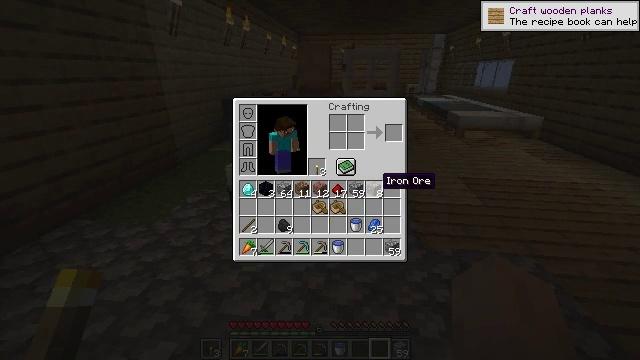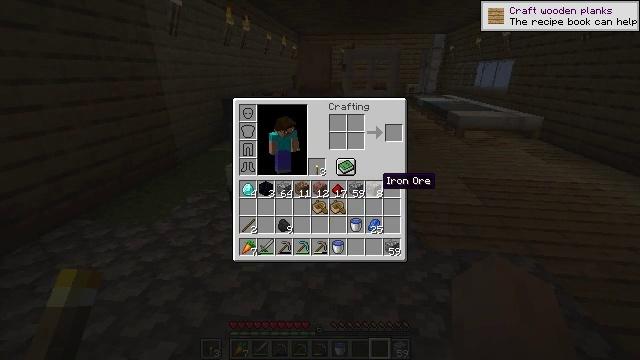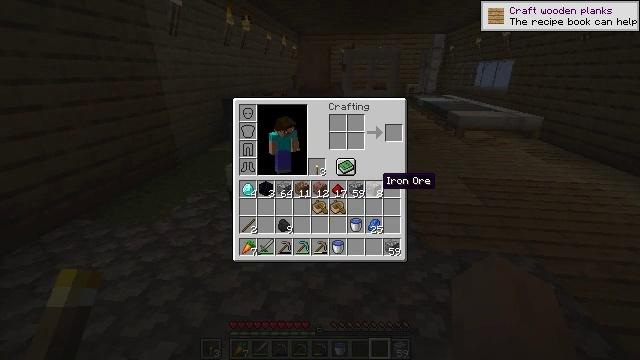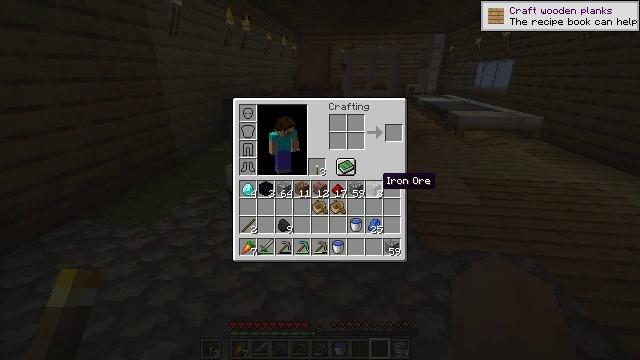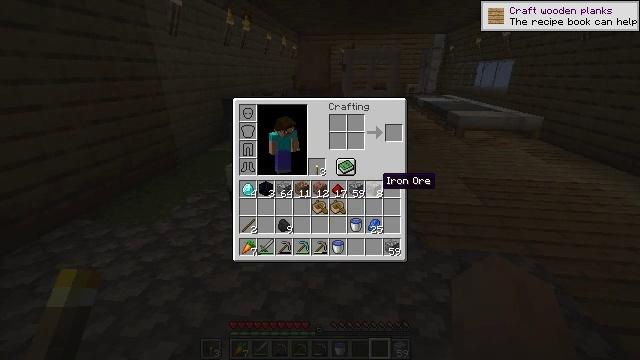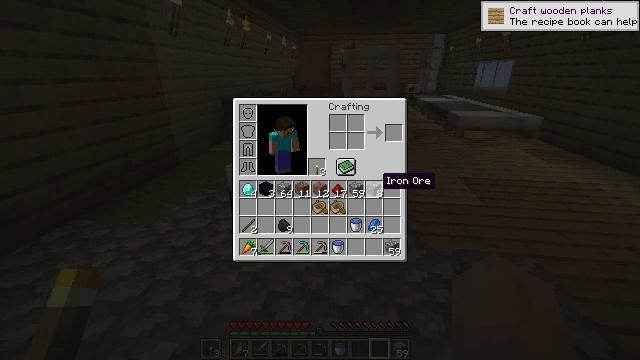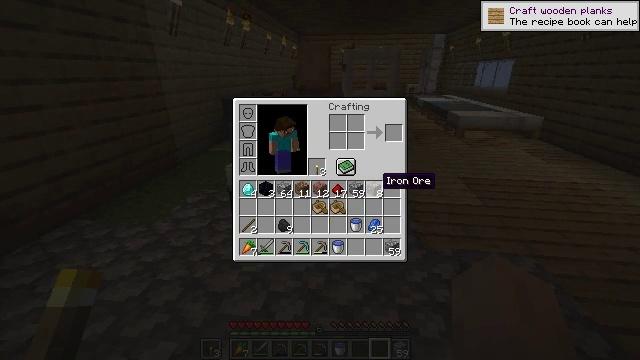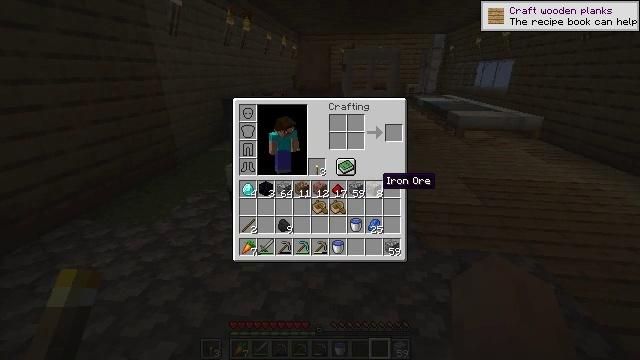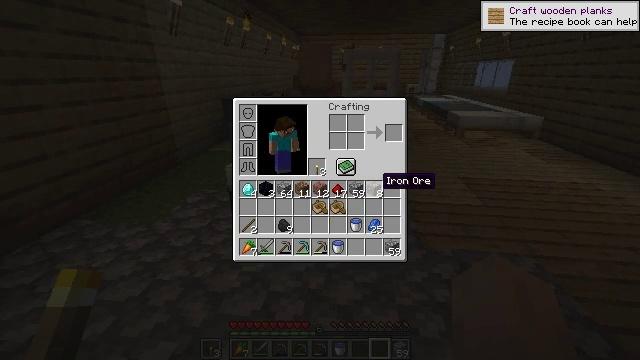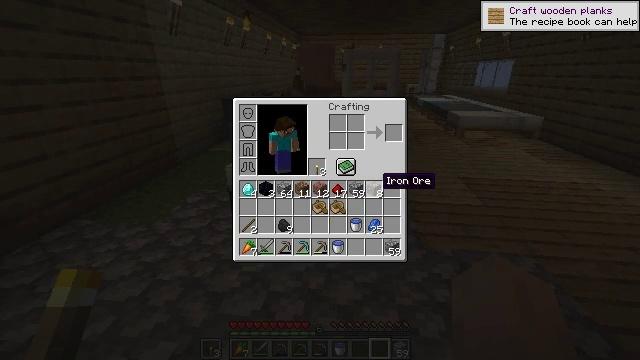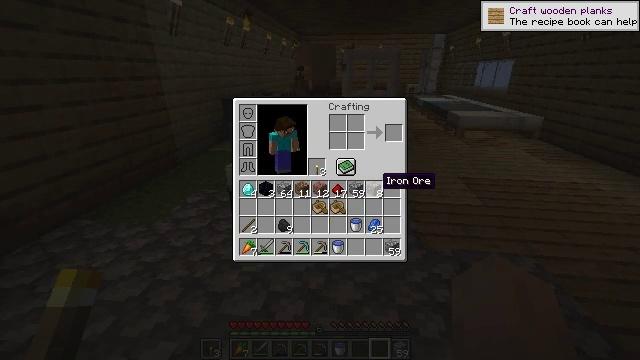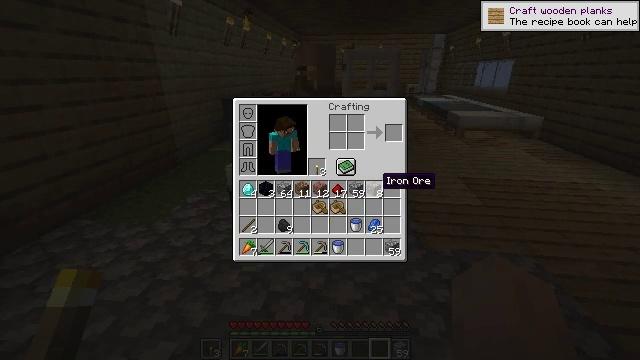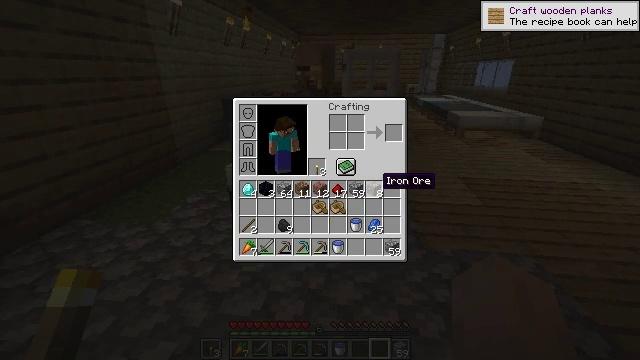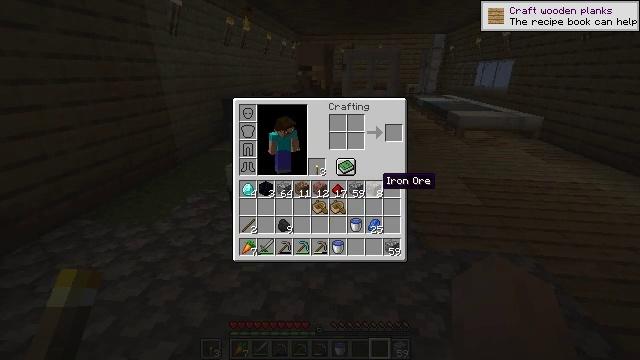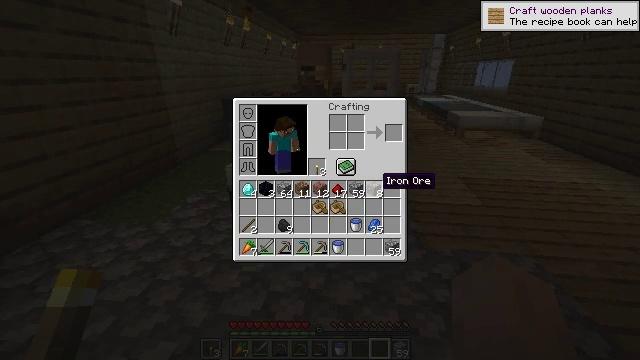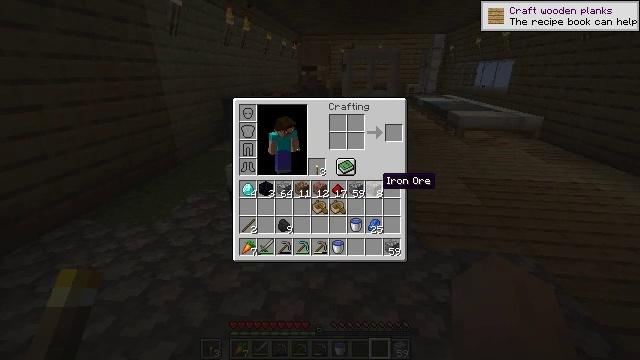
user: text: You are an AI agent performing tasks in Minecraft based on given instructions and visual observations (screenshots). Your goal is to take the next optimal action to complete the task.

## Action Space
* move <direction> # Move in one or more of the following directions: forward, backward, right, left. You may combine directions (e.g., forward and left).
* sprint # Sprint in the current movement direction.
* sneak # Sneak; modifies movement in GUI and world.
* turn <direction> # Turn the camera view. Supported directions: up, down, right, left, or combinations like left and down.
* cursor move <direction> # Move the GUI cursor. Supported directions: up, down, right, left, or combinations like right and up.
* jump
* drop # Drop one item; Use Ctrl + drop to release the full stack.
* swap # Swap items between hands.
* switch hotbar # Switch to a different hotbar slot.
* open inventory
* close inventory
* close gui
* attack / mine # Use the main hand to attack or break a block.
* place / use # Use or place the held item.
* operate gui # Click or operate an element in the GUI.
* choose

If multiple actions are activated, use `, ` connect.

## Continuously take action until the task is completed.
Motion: motion action
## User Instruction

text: Use a crafting table to craft a diamond sword.
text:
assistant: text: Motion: no_op
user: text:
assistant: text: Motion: no_op
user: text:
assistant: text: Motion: no_op
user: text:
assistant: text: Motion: no_op
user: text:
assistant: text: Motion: no_op
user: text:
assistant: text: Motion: no_op
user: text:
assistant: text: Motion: no_op
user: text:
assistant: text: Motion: no_op
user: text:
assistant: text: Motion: no_op
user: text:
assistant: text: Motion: no_op
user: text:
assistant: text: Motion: no_op
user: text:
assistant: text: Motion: no_op
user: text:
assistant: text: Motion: no_op
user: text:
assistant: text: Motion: no_op
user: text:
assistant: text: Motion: no_op
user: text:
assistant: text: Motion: no_op
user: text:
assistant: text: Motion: no_op
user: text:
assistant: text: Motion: no_op
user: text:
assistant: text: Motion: no_op
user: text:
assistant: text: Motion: no_op
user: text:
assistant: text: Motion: no_op
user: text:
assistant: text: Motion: no_op
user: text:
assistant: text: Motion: close inventory
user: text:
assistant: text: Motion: close inventory
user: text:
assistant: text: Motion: close inventory
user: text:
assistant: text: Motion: close inventory
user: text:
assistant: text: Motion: no_op
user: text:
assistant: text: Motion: no_op
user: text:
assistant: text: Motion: turn left
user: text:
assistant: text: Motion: turn left